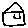
Label: house